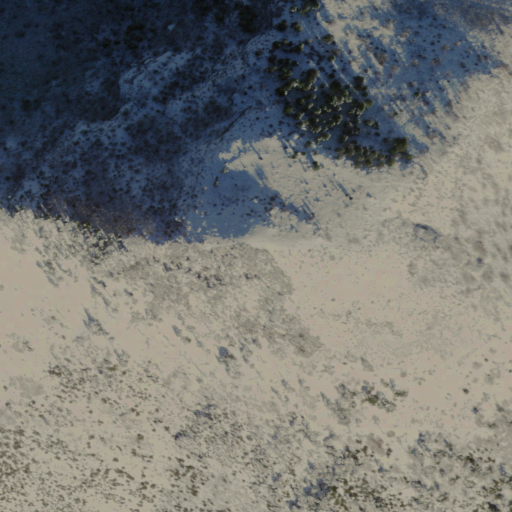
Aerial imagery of mountain in Arizona named Carr Peak containing shrub, evergreen forest, and mixed forest